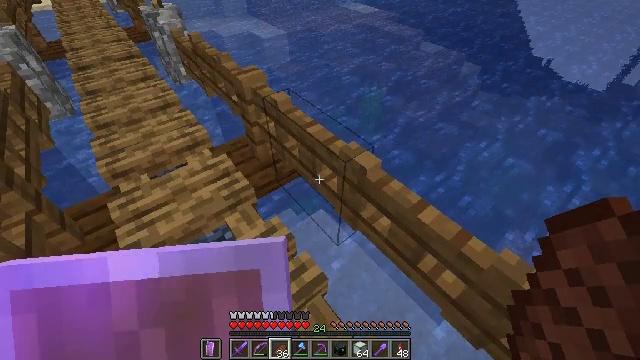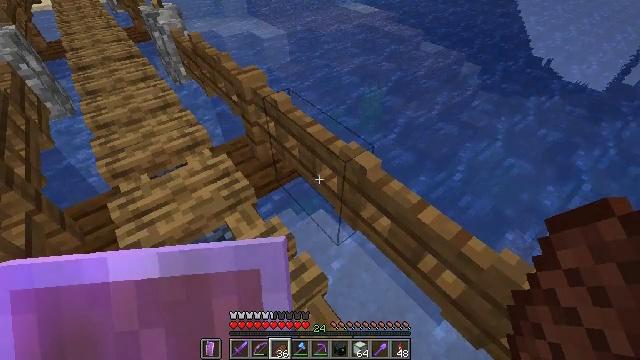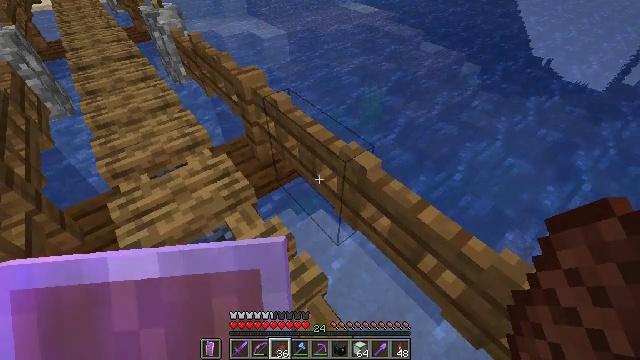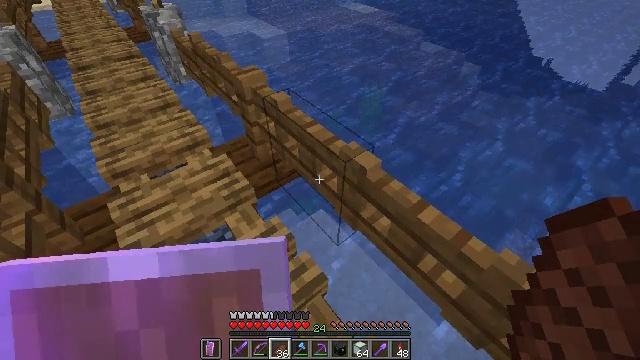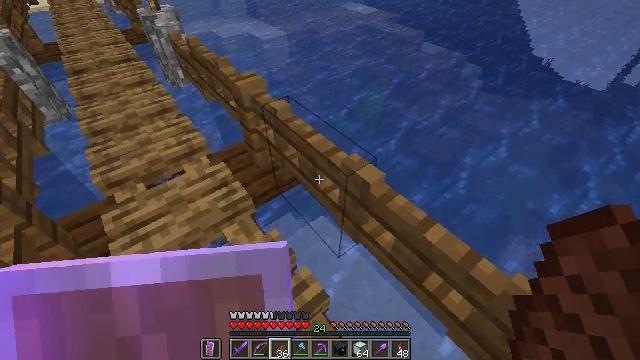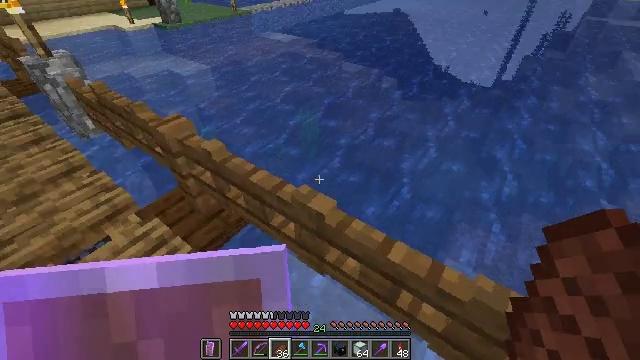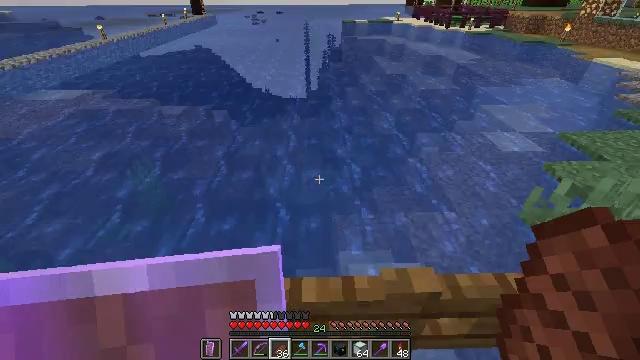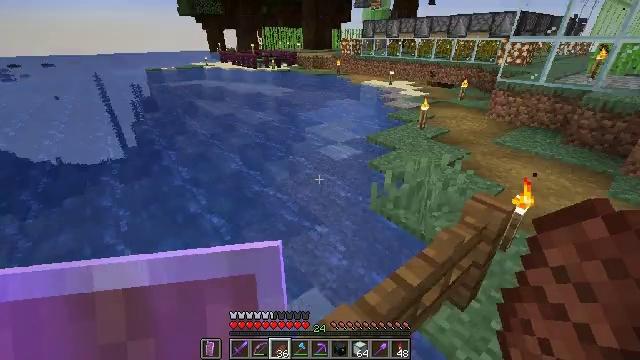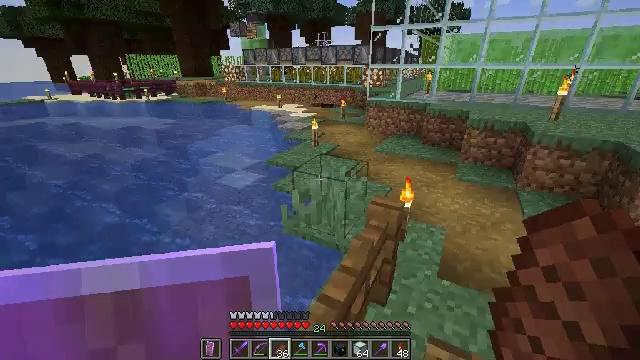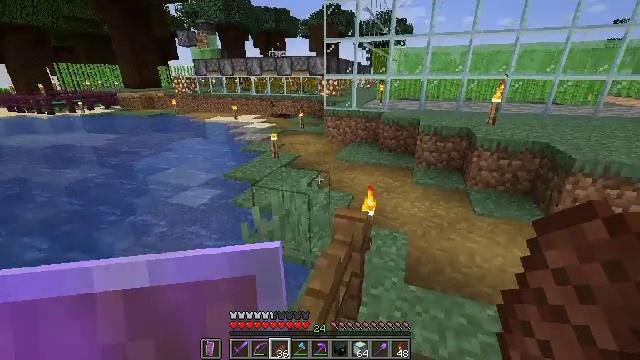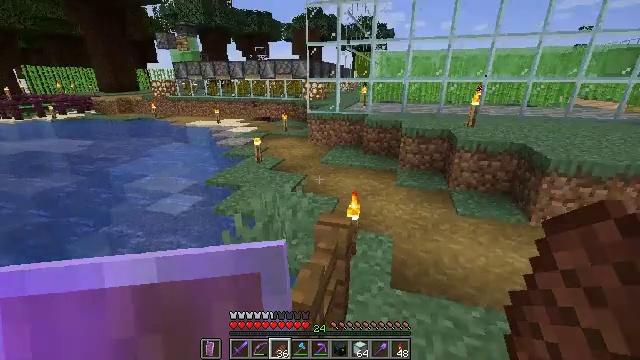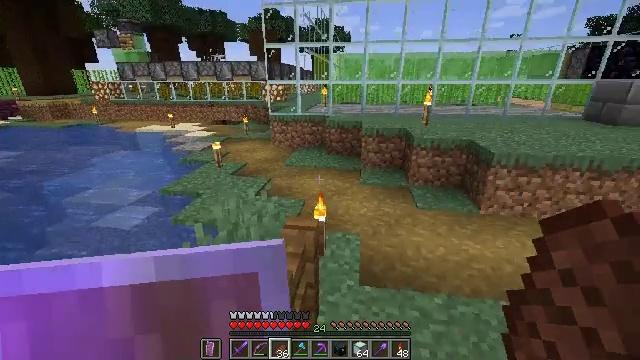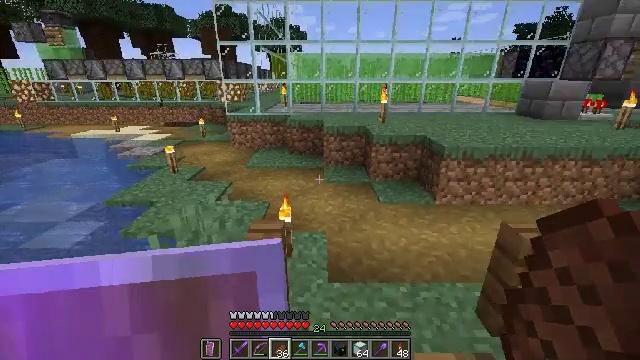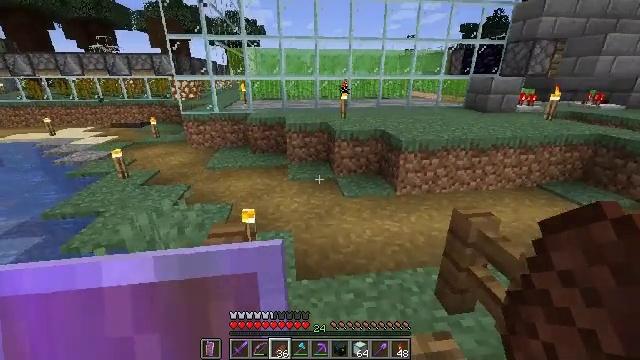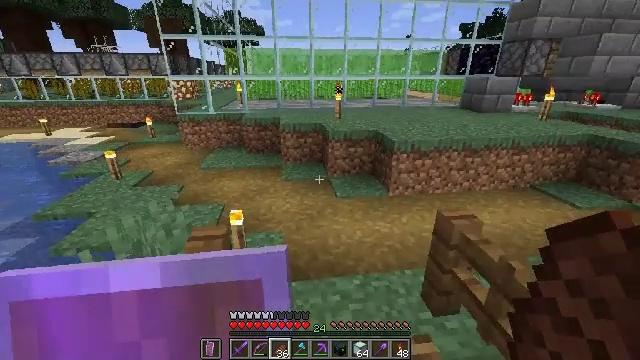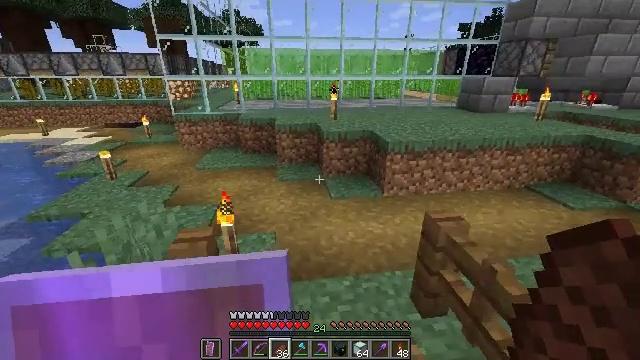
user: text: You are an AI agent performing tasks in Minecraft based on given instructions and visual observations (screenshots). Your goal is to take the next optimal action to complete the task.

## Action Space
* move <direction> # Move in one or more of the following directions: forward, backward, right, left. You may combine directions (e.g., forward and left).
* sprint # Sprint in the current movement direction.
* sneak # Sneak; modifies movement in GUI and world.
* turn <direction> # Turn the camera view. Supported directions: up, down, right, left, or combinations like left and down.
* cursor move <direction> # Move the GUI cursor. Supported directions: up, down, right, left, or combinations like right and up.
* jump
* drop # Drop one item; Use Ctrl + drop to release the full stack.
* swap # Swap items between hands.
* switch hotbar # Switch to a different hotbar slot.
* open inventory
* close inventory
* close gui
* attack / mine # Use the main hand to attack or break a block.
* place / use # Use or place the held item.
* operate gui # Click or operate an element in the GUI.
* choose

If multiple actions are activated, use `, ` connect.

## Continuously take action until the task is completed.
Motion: motion action
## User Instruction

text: Kill mobs.
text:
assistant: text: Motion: no_op
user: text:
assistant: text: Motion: no_op
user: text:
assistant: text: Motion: no_op
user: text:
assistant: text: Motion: move forward
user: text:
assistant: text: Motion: move forward, turn right and up
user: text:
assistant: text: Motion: move forward, turn right and up
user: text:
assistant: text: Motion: move forward, turn right and up
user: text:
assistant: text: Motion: move forward, turn right and up
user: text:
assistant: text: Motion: turn right and up
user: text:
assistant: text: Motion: turn right
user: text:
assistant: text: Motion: turn right
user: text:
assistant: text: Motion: turn right
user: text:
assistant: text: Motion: move right, turn right
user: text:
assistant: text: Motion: move right
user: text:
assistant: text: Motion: move right
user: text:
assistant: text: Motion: move forward and move right
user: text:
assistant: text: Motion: move forward and move right
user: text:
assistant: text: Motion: move forward
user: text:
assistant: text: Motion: move forward
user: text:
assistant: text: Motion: move forward
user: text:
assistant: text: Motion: move forward, turn left
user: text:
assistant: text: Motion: move forward, turn left
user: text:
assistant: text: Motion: move forward, turn left and up
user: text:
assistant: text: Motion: move forward, turn left and up
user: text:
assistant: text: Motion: move forward, turn left
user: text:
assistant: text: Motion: move forward
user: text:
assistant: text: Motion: move forward, sprint
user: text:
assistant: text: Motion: move forward, sprint
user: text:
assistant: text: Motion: move forward, sprint
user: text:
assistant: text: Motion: move forward, sprint